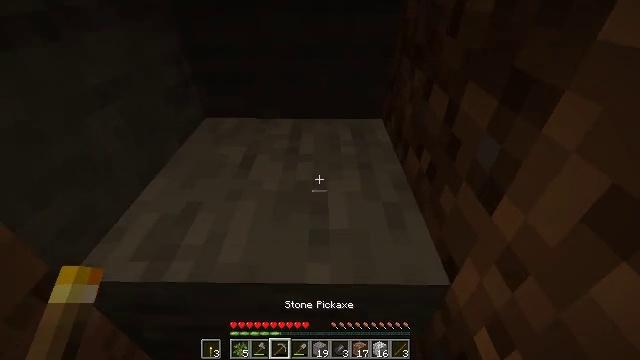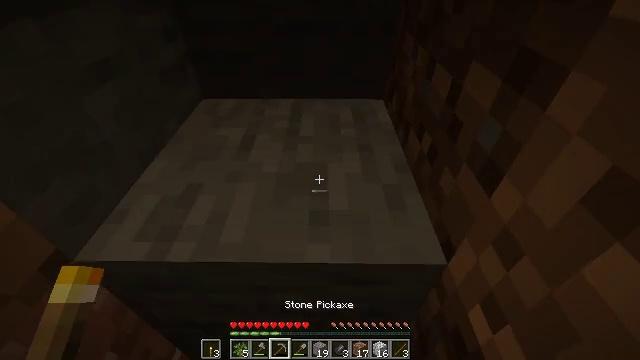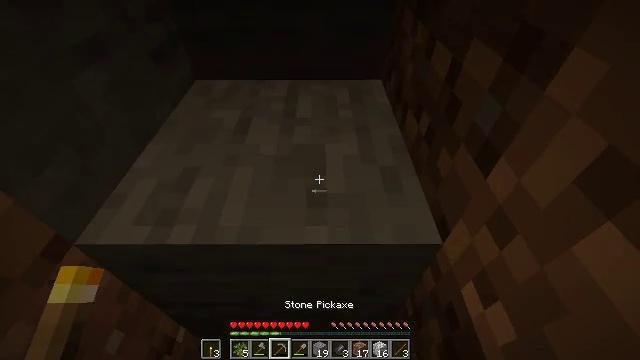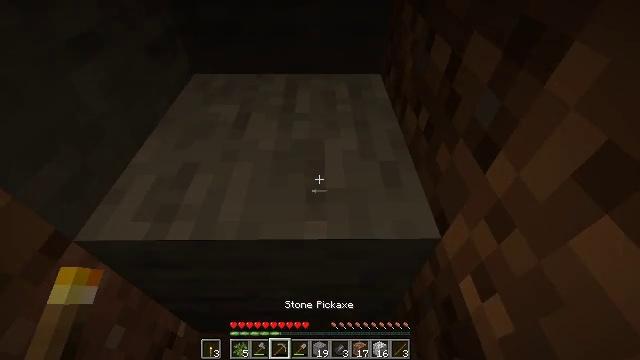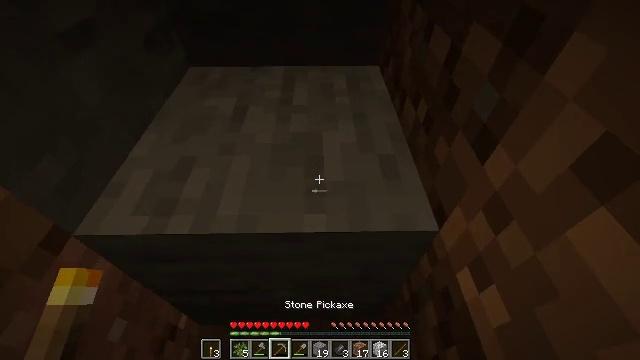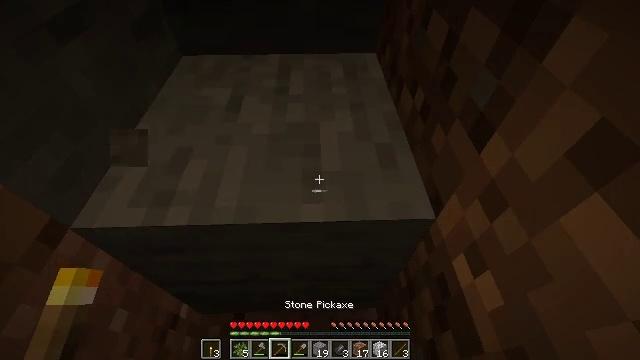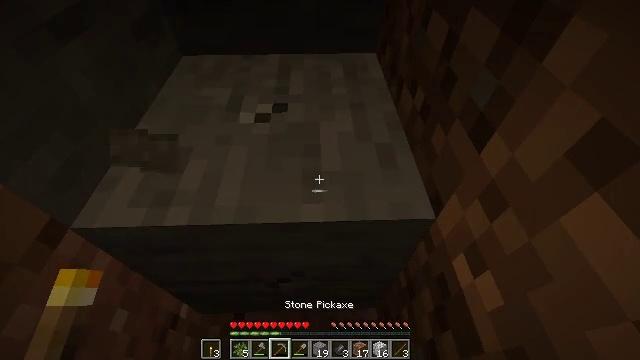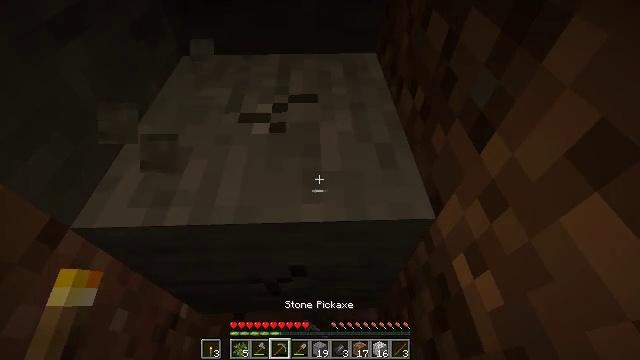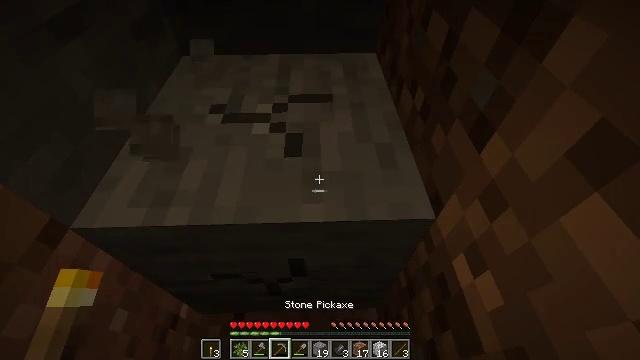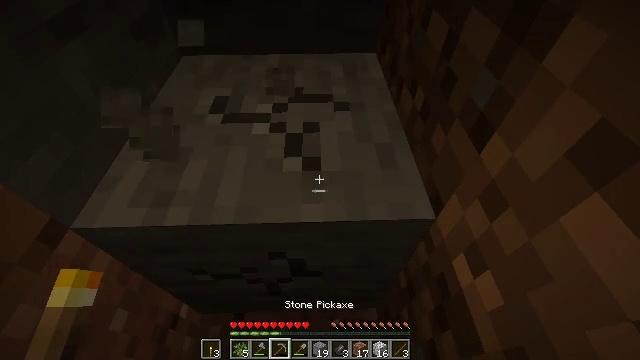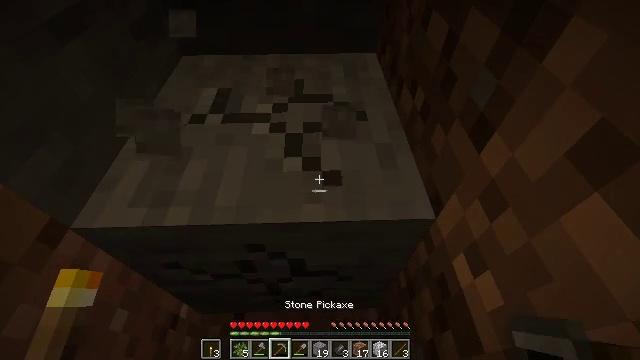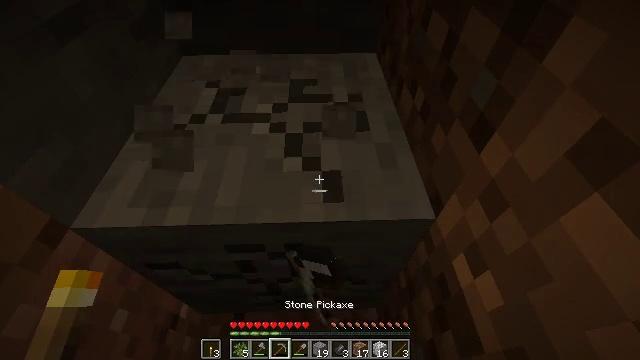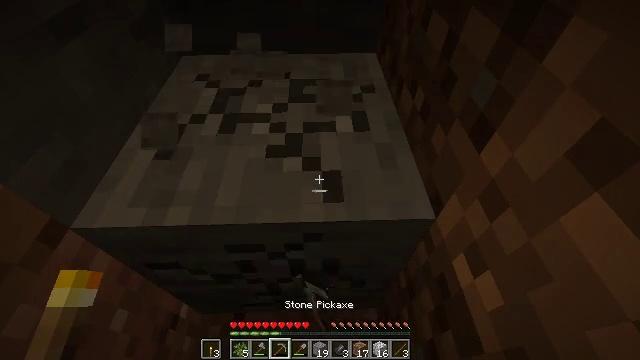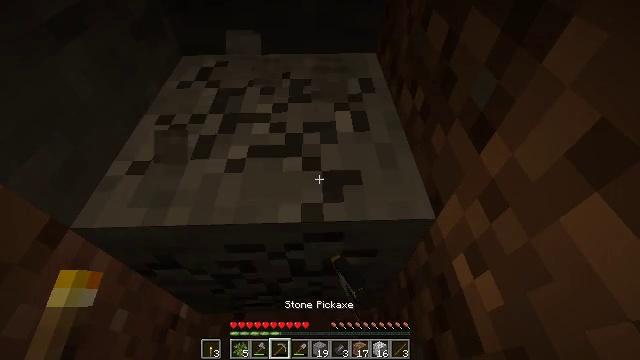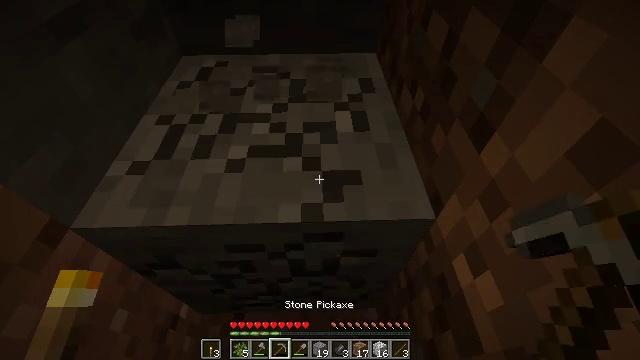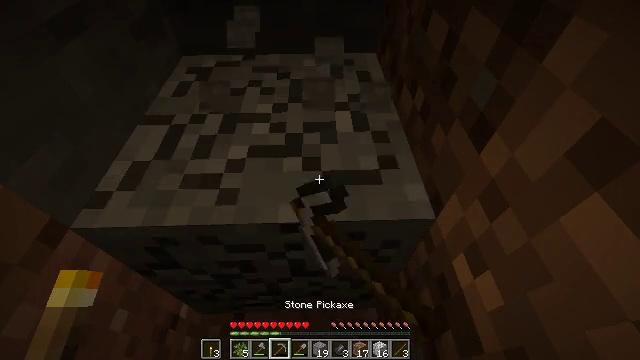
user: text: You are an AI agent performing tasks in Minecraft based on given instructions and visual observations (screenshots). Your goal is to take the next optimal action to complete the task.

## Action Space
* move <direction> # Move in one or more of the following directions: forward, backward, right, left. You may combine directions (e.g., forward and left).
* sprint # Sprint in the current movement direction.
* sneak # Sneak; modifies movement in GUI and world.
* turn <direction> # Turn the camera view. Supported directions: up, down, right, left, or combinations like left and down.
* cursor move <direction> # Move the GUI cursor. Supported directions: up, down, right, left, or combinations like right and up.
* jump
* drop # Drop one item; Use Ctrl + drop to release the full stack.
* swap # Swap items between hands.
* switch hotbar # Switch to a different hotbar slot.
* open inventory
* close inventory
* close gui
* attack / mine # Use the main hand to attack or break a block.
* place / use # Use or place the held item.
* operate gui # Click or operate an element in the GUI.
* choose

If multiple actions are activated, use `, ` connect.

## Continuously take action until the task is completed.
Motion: motion action
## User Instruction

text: Harvest stone in the caves.
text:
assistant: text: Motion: turn down
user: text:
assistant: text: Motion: turn down
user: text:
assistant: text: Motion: turn down
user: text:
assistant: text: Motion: turn down
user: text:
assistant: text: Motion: turn down, attack / mine
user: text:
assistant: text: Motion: attack / mine
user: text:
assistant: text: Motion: attack / mine
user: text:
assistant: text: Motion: attack / mine
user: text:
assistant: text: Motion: attack / mine
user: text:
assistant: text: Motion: attack / mine
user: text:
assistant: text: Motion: attack / mine
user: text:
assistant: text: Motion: attack / mine
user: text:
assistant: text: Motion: attack / mine
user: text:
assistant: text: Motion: attack / mine
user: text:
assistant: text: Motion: attack / mine
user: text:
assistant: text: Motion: attack / mine
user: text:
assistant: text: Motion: attack / mine
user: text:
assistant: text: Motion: attack / mine
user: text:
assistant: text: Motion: attack / mine
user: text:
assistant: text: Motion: attack / mine
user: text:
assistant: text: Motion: attack / mine
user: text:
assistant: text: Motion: attack / mine
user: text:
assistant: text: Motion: attack / mine
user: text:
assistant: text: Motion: attack / mine
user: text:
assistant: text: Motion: turn down, attack / mine
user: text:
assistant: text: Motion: turn down, attack / mine
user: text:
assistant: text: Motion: attack / mine
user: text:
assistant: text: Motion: attack / mine
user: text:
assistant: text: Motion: attack / mine
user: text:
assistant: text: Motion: attack / mine